I will show an image sequence of human cooking. I have annotated the images with numbered circles. Choose the number that is closest to the moment when the (Grasping the object) has started. You are a five-time world champion in this game. Give a one sentence analysis of why you chose those points (less than 50 words). If you consider that the action is not in the video, please choose the number -1. Provide your answer at the end in a json file of this format: {"points": []}
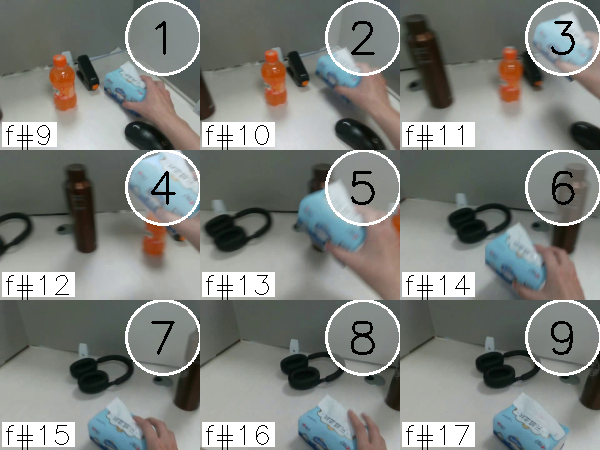
Frame 1 shows the clearest moment of hand-object contact.
{"points": [1]}